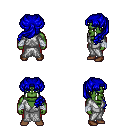
a pixel art fantasy rpg character, male body template, orc, green skin, white robe, red pants, blue princess hairstyle, white cloth bandages, brown shoes, four views (front, back, left, right), 2x2 character sprite sheet, small pixel art, hard edges, no anti-aliasing